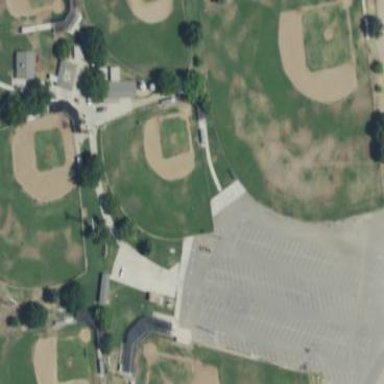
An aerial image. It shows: Baseball pitch for leisure land activities.